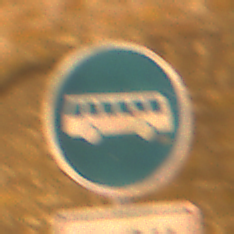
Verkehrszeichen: Busssonderstreifen
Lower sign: BesondereFahrzeugeUndTransportgueter1
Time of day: Night
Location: Outdoor (Urban)
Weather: Clear
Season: NotSpecified
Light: Artificial